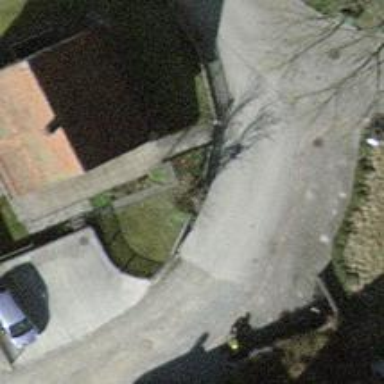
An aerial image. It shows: Smooth asphalt road in residential area.